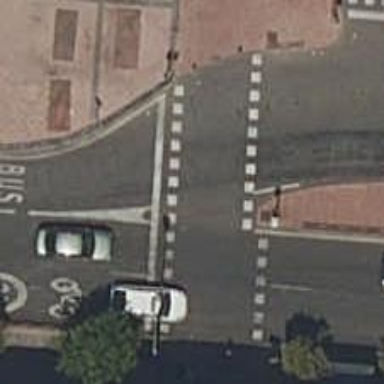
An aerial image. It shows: Road crossing with traffic signals.